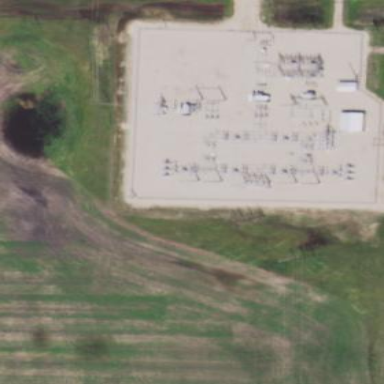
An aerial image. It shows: Substation surrounded by fence.